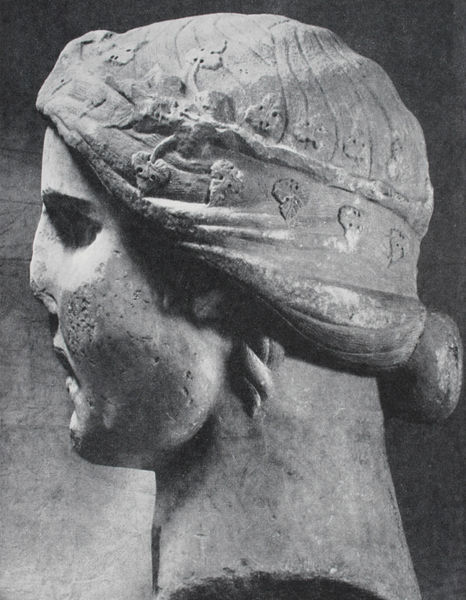
Titel: Kopf der Justitia imperialis - Skulptur für die Brückentoranlage von Capua
Standort: Capua
Institution: Museo Campano
Schlagwörter: blätter, kopf, schatten, weiß, ausschnitt, frau, frisur, grau, haar, licht, marmor, mund, nase, ohr, ohrring, profil, schwarz, stirn, blüten, tuch, haube, muster, alt, augen, band, haarschmuck, knoten, stein, stirnband, hals, portrait, auge, figur, haare, ohrringe, blatt, girlande, haarreif, kinn, lippen, locke, locken, ohren, skulptur, statue, dutt, wangen, haarband, nacken, wein, kopftuch, zopf, büste, floral, verzierung, plastik, hinterkopf, wange, foto, fotografie, photographie, haarknoten, antike, schwarzweiss, haarkranz, kranz, strähne, löcher, rom, photo, fragment, fries, kaputt, efeu, wangenknochen, antik, griechisch, backe, griechenland, zerstört, weinlaub, herme, blätterkranz, männerkopf, weinrebe, ornamnet, aufnahme, rillen, rille, weinblatt, römisch, profilansicht, ägyptisch, gehauen, bruch, palmblatt, beschädigt, platik, kopdtuch, schwar weiss, flechtfrisur, behauen, capua, brückentroranlage, haaarschmuck, ohne nase, eskulptur